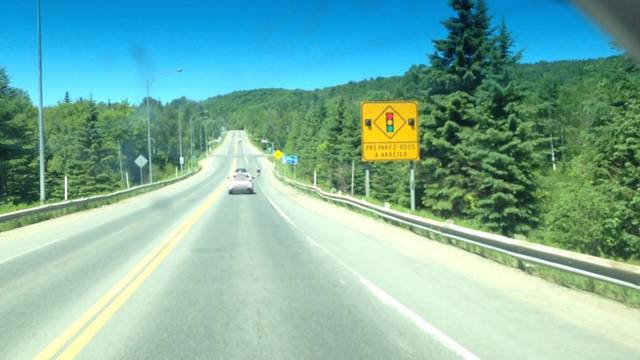
Region: Canada
Coordinates: 45.908, -74.257